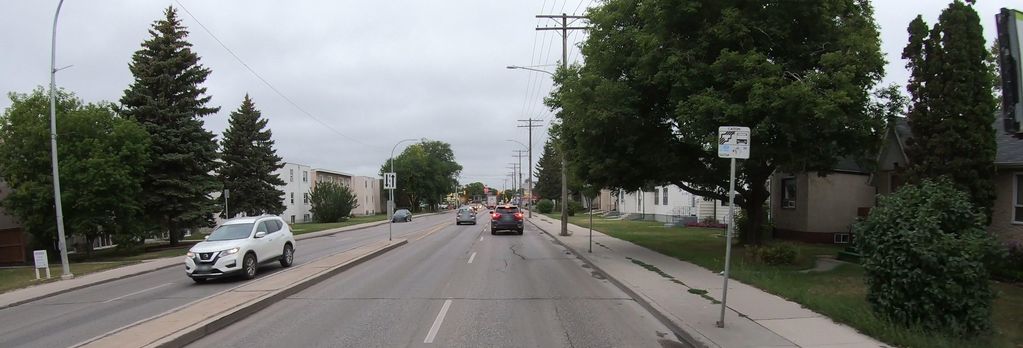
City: winnipeg